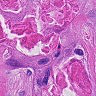
Metastatic tissue present: yes